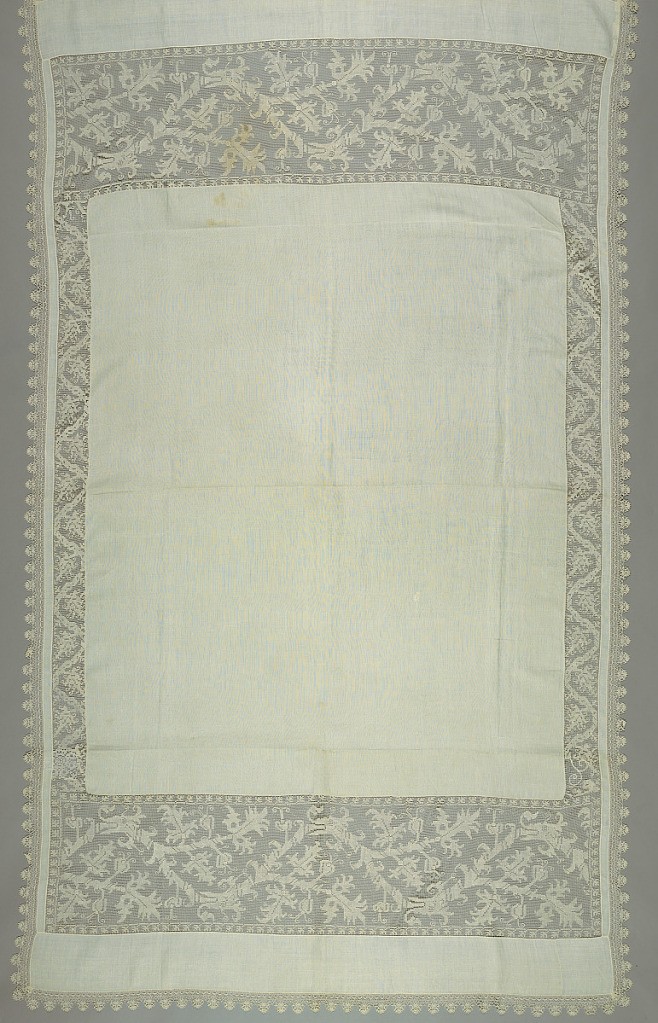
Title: Cover
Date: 17th century
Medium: linen Technique: needlework on knotted net, bobbin lace
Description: White cover with broad bands of net at each end with a needlework pattern in white of leaf forms and scrolls. Narrower band at the sides in a similar design. Edged with fine scalloped bobbin lace.